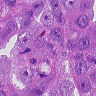
Metastatic tissue present: yes